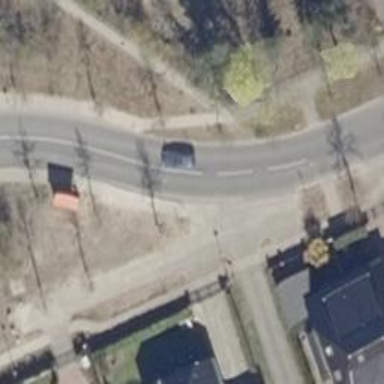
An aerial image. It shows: Residential road with asphalt surface. There are separate sidewalks on both sides of the road with lane markings.